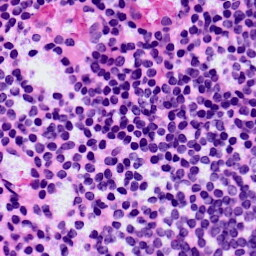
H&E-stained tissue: LymphNode